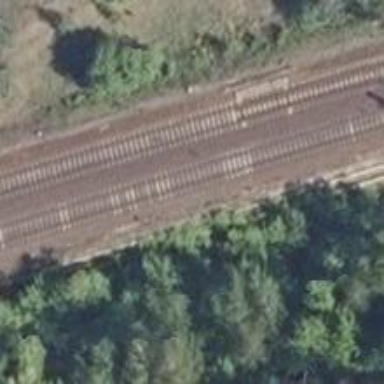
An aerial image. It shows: Railway signal.